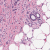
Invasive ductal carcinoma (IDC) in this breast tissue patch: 1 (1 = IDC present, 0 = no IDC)